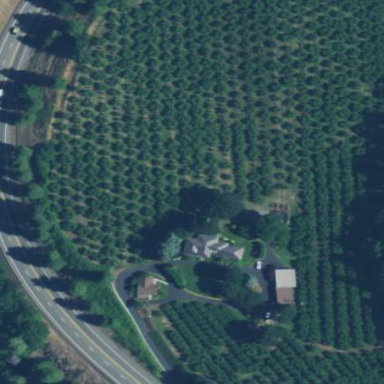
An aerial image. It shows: Orchard.